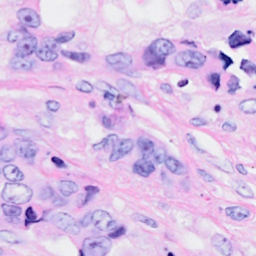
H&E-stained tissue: Breast